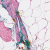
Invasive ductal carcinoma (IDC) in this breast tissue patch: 0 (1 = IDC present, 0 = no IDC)